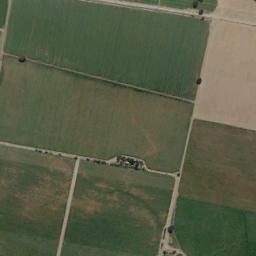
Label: rectangular_farmland